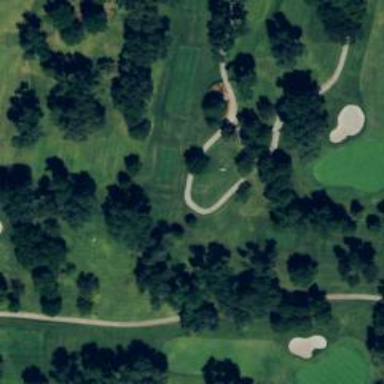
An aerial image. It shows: Path for golf carts.